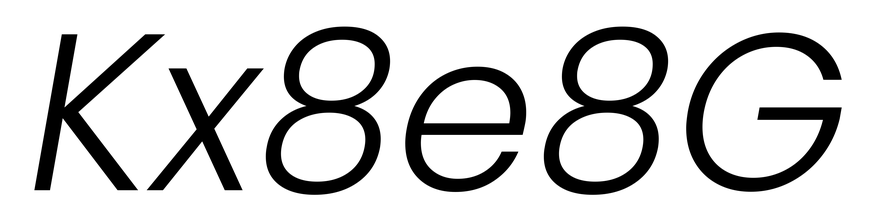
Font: Poppins-LightItalic